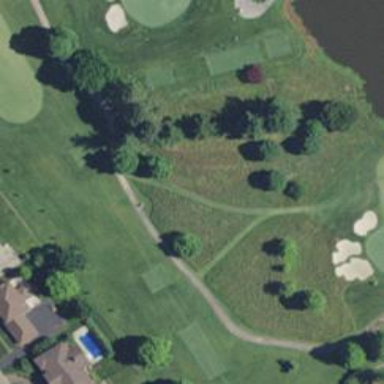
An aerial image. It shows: Driveway designated as service road. It is golf cartpath.